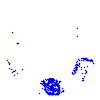
Particle: proton